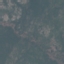
Label: HerbaceousVegetation